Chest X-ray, PA view. Patient: 48 years old, sex M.
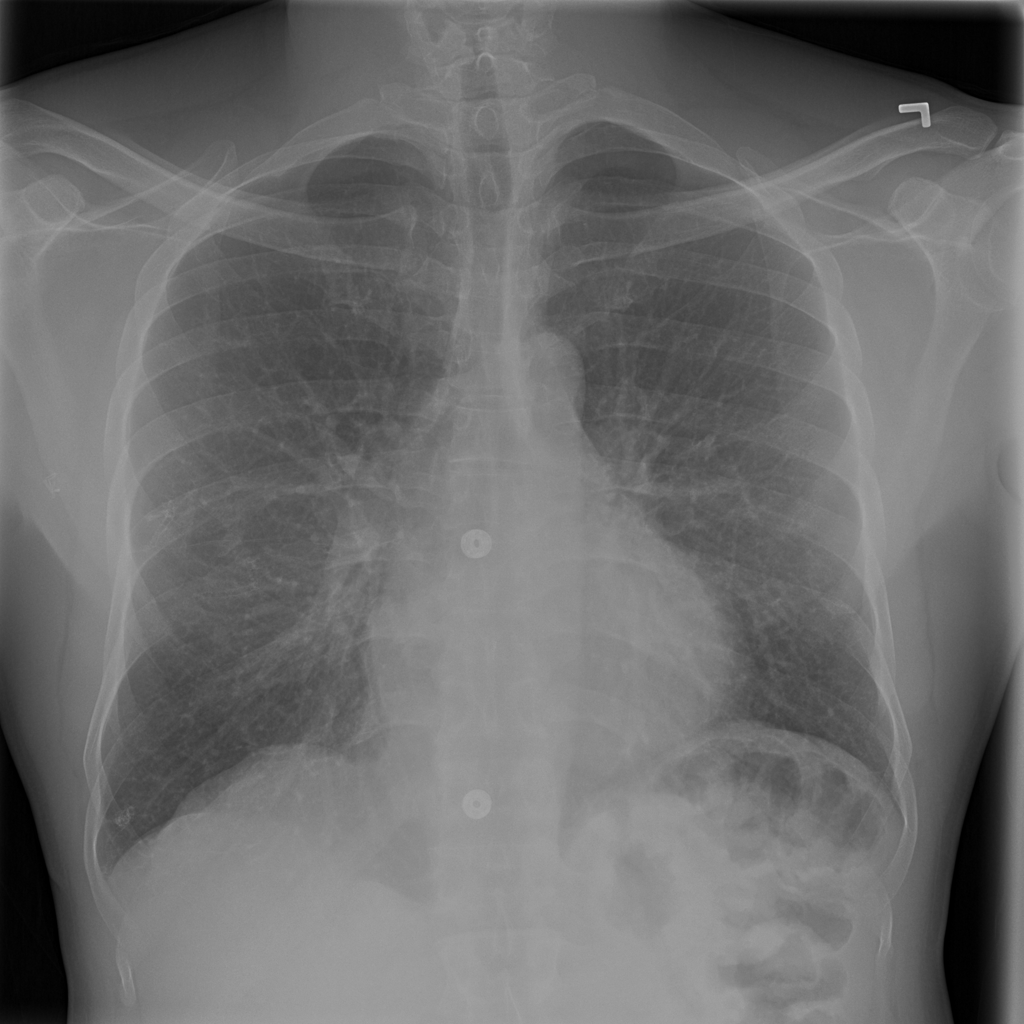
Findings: Infiltration